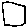
Label: square